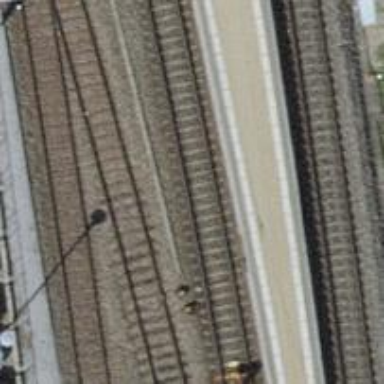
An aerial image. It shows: Railway siding with one electrified track and contact line.